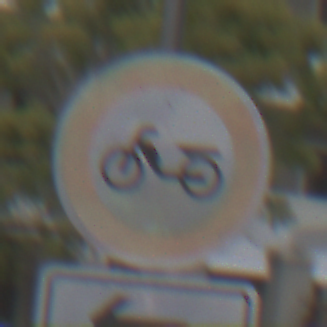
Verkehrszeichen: VerbotMofas
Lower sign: RichtungsangabeDurchPfeile2
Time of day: Midday
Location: Outdoor (Urban)
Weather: Overcast
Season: NotSpecified
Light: Natural